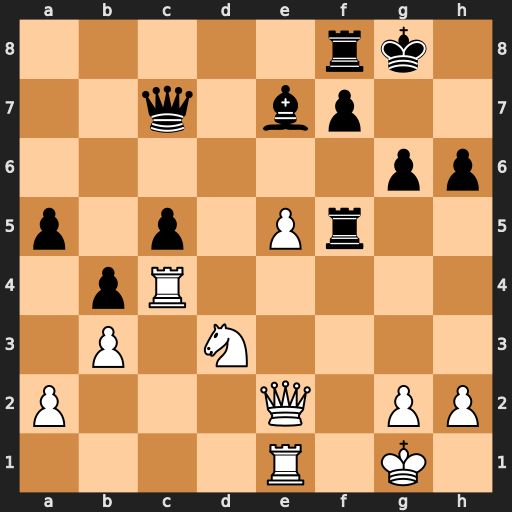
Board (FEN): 5rk1/2q1bp2/6pp/p1p1Pr2/1pR5/1P1N4/P3Q1PP/4R1K1
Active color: w
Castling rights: -
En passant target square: -
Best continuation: g4 Rg5 h4